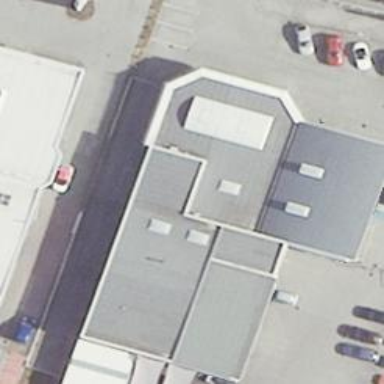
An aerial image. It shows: Building that houses car repair shop.